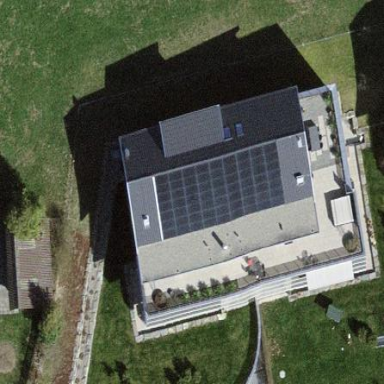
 consisting of solar photovoltaic panels."